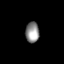
Tissue: prostate
Cell type: T cells
Senescence score: 0.7968
Nuclear area (px): 279
Mean DAPI intensity: 141.584